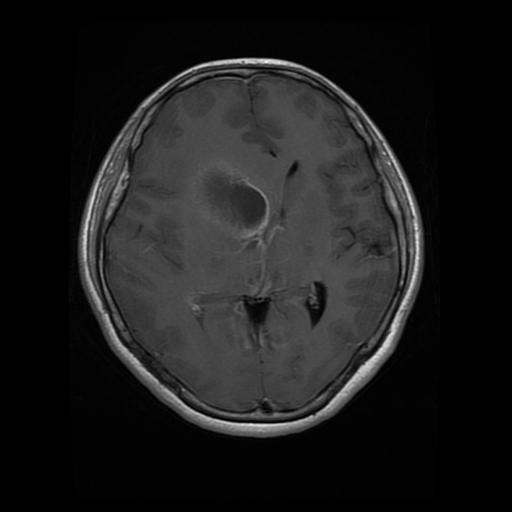
Label: glioma